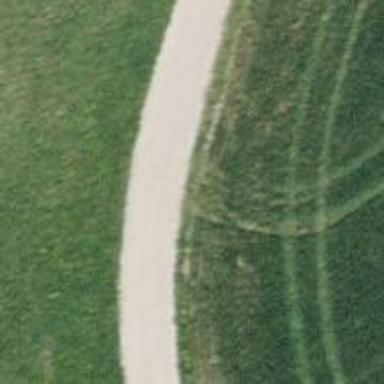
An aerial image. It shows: Track with grade2 tracktype.